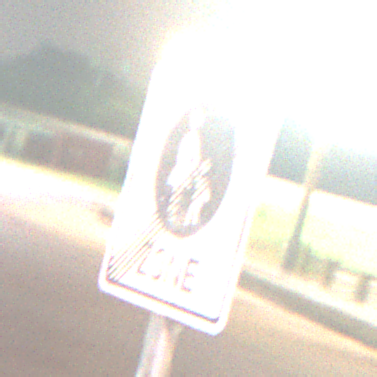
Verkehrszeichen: EndeFussgaengerzone
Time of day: Night
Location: Outdoor (Urban)
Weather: PartlyCloudy
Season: NotSpecified
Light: Artificial